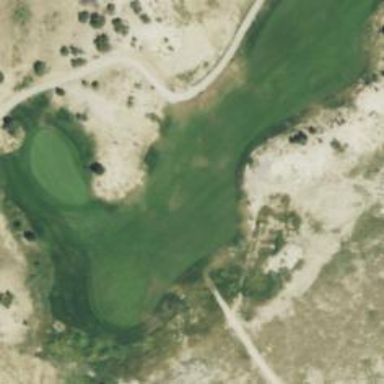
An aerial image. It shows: Golf rough area.